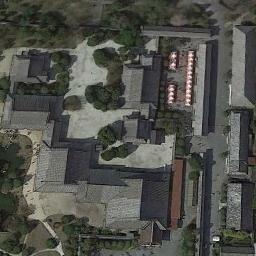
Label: palace